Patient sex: F
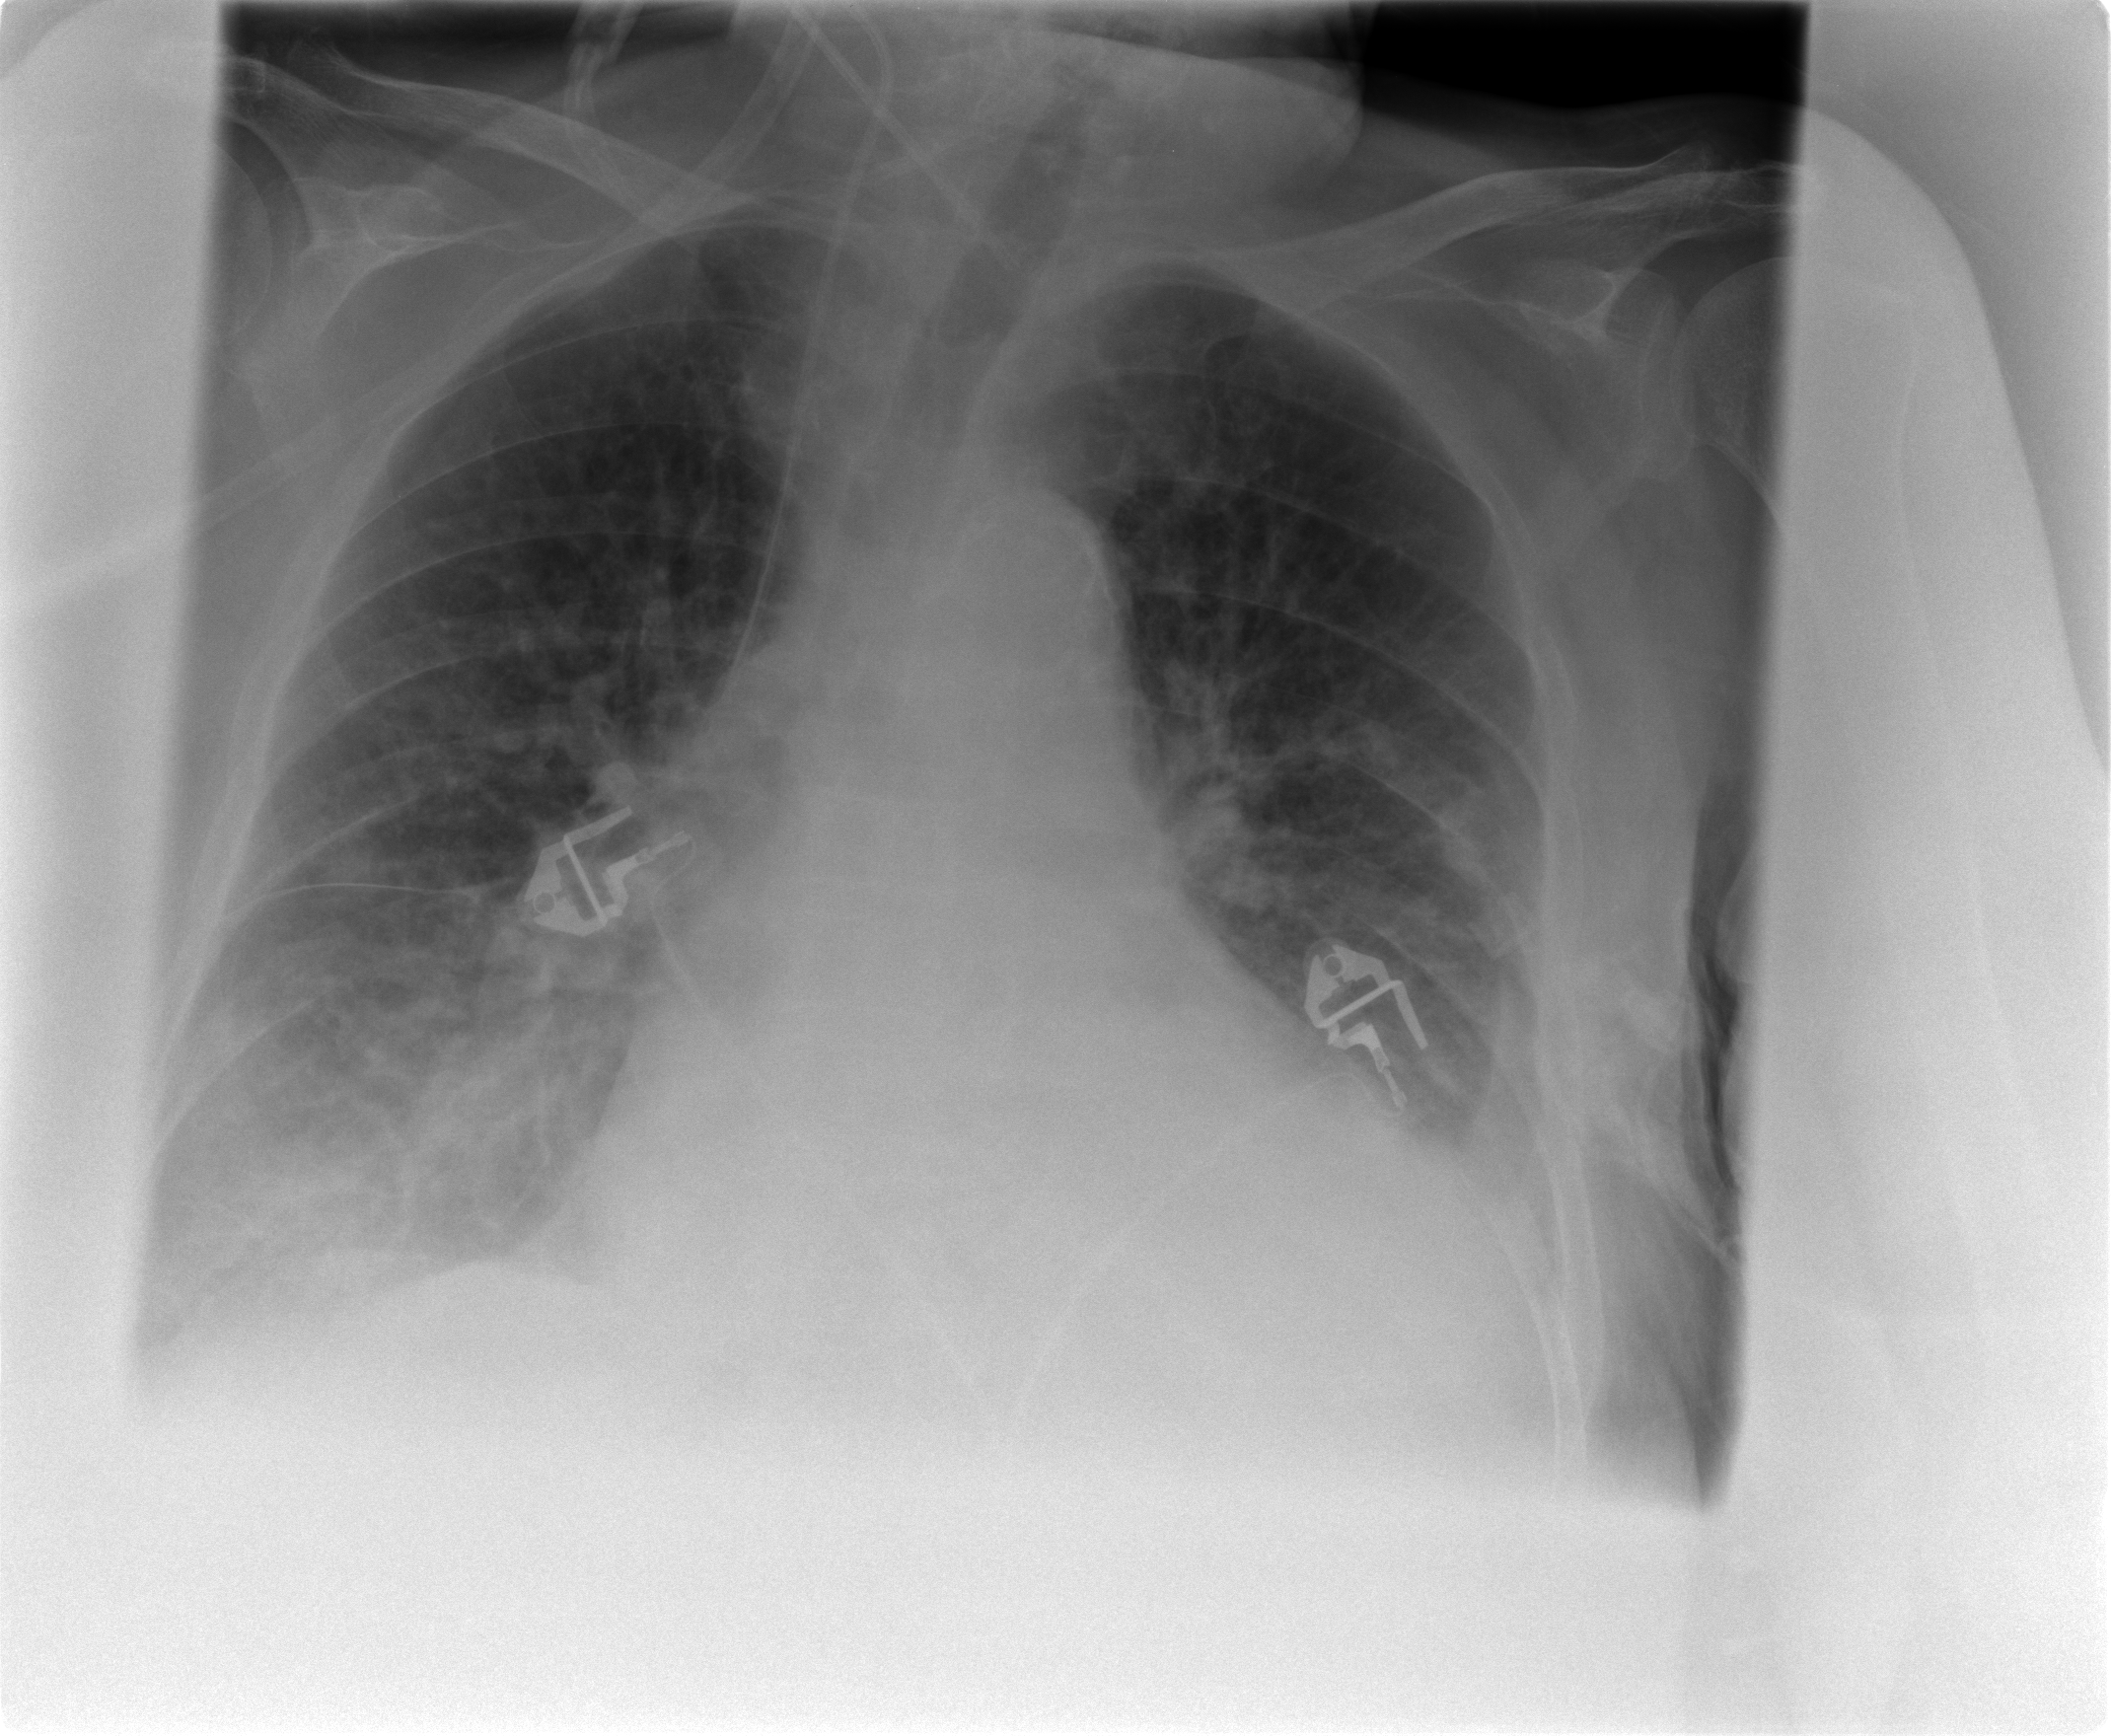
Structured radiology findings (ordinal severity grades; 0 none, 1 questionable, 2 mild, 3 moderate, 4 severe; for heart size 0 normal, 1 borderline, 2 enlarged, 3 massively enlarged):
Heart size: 2
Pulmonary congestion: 2
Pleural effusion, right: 2
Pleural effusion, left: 2
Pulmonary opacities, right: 2
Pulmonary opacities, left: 1
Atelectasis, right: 2
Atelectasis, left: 2